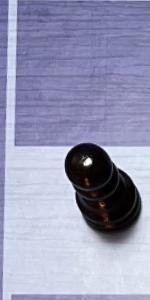
Label: Pawn_Black